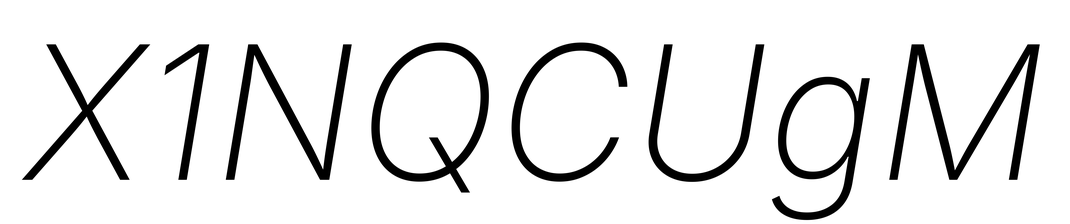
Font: Inter-Italic_ExtraLight_Italic